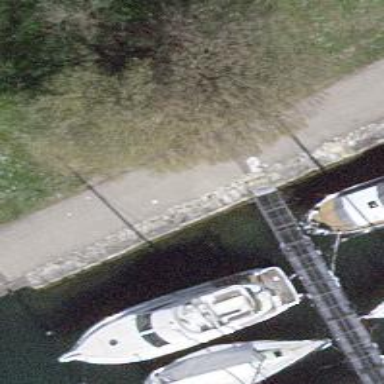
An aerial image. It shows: Man-made pier.